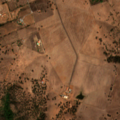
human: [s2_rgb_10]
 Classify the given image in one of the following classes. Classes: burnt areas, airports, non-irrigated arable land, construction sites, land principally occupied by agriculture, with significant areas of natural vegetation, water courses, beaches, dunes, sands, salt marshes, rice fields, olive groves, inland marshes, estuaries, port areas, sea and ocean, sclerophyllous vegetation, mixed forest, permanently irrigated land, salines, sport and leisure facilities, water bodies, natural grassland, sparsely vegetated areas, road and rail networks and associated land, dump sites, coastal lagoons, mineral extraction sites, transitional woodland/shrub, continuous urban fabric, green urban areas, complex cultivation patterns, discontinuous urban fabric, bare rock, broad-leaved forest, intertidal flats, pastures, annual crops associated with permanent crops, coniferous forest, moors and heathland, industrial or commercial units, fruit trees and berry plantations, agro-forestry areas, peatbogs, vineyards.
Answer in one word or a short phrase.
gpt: non-irrigated arable land, olive groves, agro-forestry areas, broad-leaved forest